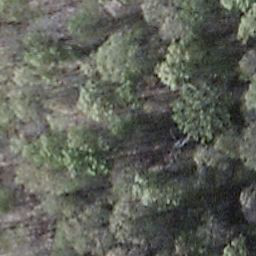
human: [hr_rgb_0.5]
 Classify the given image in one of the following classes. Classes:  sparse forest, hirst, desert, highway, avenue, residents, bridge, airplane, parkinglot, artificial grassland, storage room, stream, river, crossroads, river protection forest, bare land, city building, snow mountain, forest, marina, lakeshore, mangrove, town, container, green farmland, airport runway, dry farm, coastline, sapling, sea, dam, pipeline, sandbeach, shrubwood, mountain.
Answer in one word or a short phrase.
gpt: shrubwood